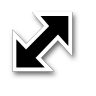
Cursor type: resize_nesw
OS/theme: linux-adwaita
Variant: default